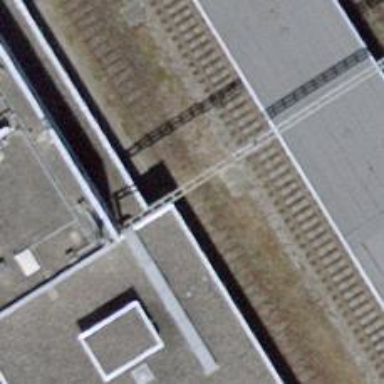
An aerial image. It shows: Railway stop with public transport stop position.